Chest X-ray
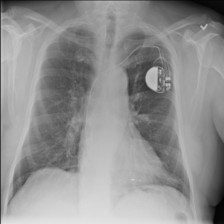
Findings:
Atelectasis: negative
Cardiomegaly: negative
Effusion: negative
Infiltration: negative
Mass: negative
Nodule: negative
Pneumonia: negative
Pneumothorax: negative
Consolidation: negative
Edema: negative
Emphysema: negative
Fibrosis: negative
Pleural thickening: negative
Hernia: negative